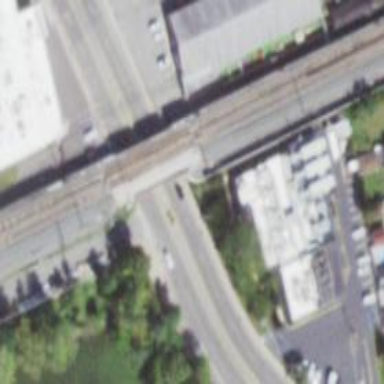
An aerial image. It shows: Bridge over electrified railway tracks.